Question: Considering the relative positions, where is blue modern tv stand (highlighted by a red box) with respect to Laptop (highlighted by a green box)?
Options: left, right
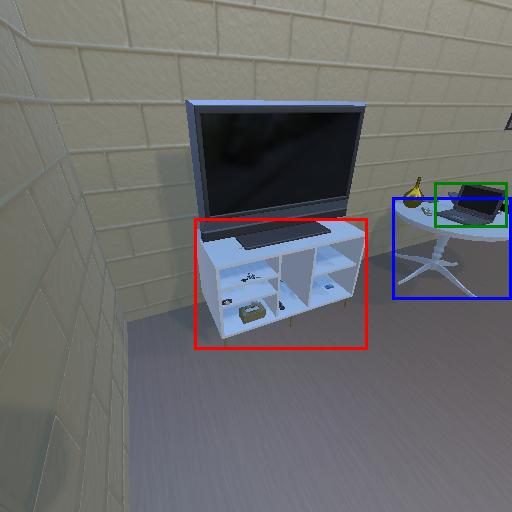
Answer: left